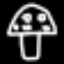
Label: mushroom